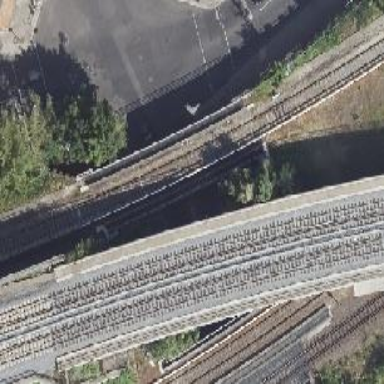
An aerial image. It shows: Bridge with asphalt surface and separate sidewalks on both sides. There are lane markings on the bridge.